Field crop: maize
Growth stage: 2
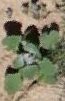
Species: chenopodium